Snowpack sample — Buffalo Mountain, Silverthorne, Colorado, USA (2/22/26, 2:02 PM MST)
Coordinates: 39.622, -106.113
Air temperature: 33 °F
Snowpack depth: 63 cm
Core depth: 20 cm
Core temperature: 23 °F
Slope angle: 11°, slope face: 116°
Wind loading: low
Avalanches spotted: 0
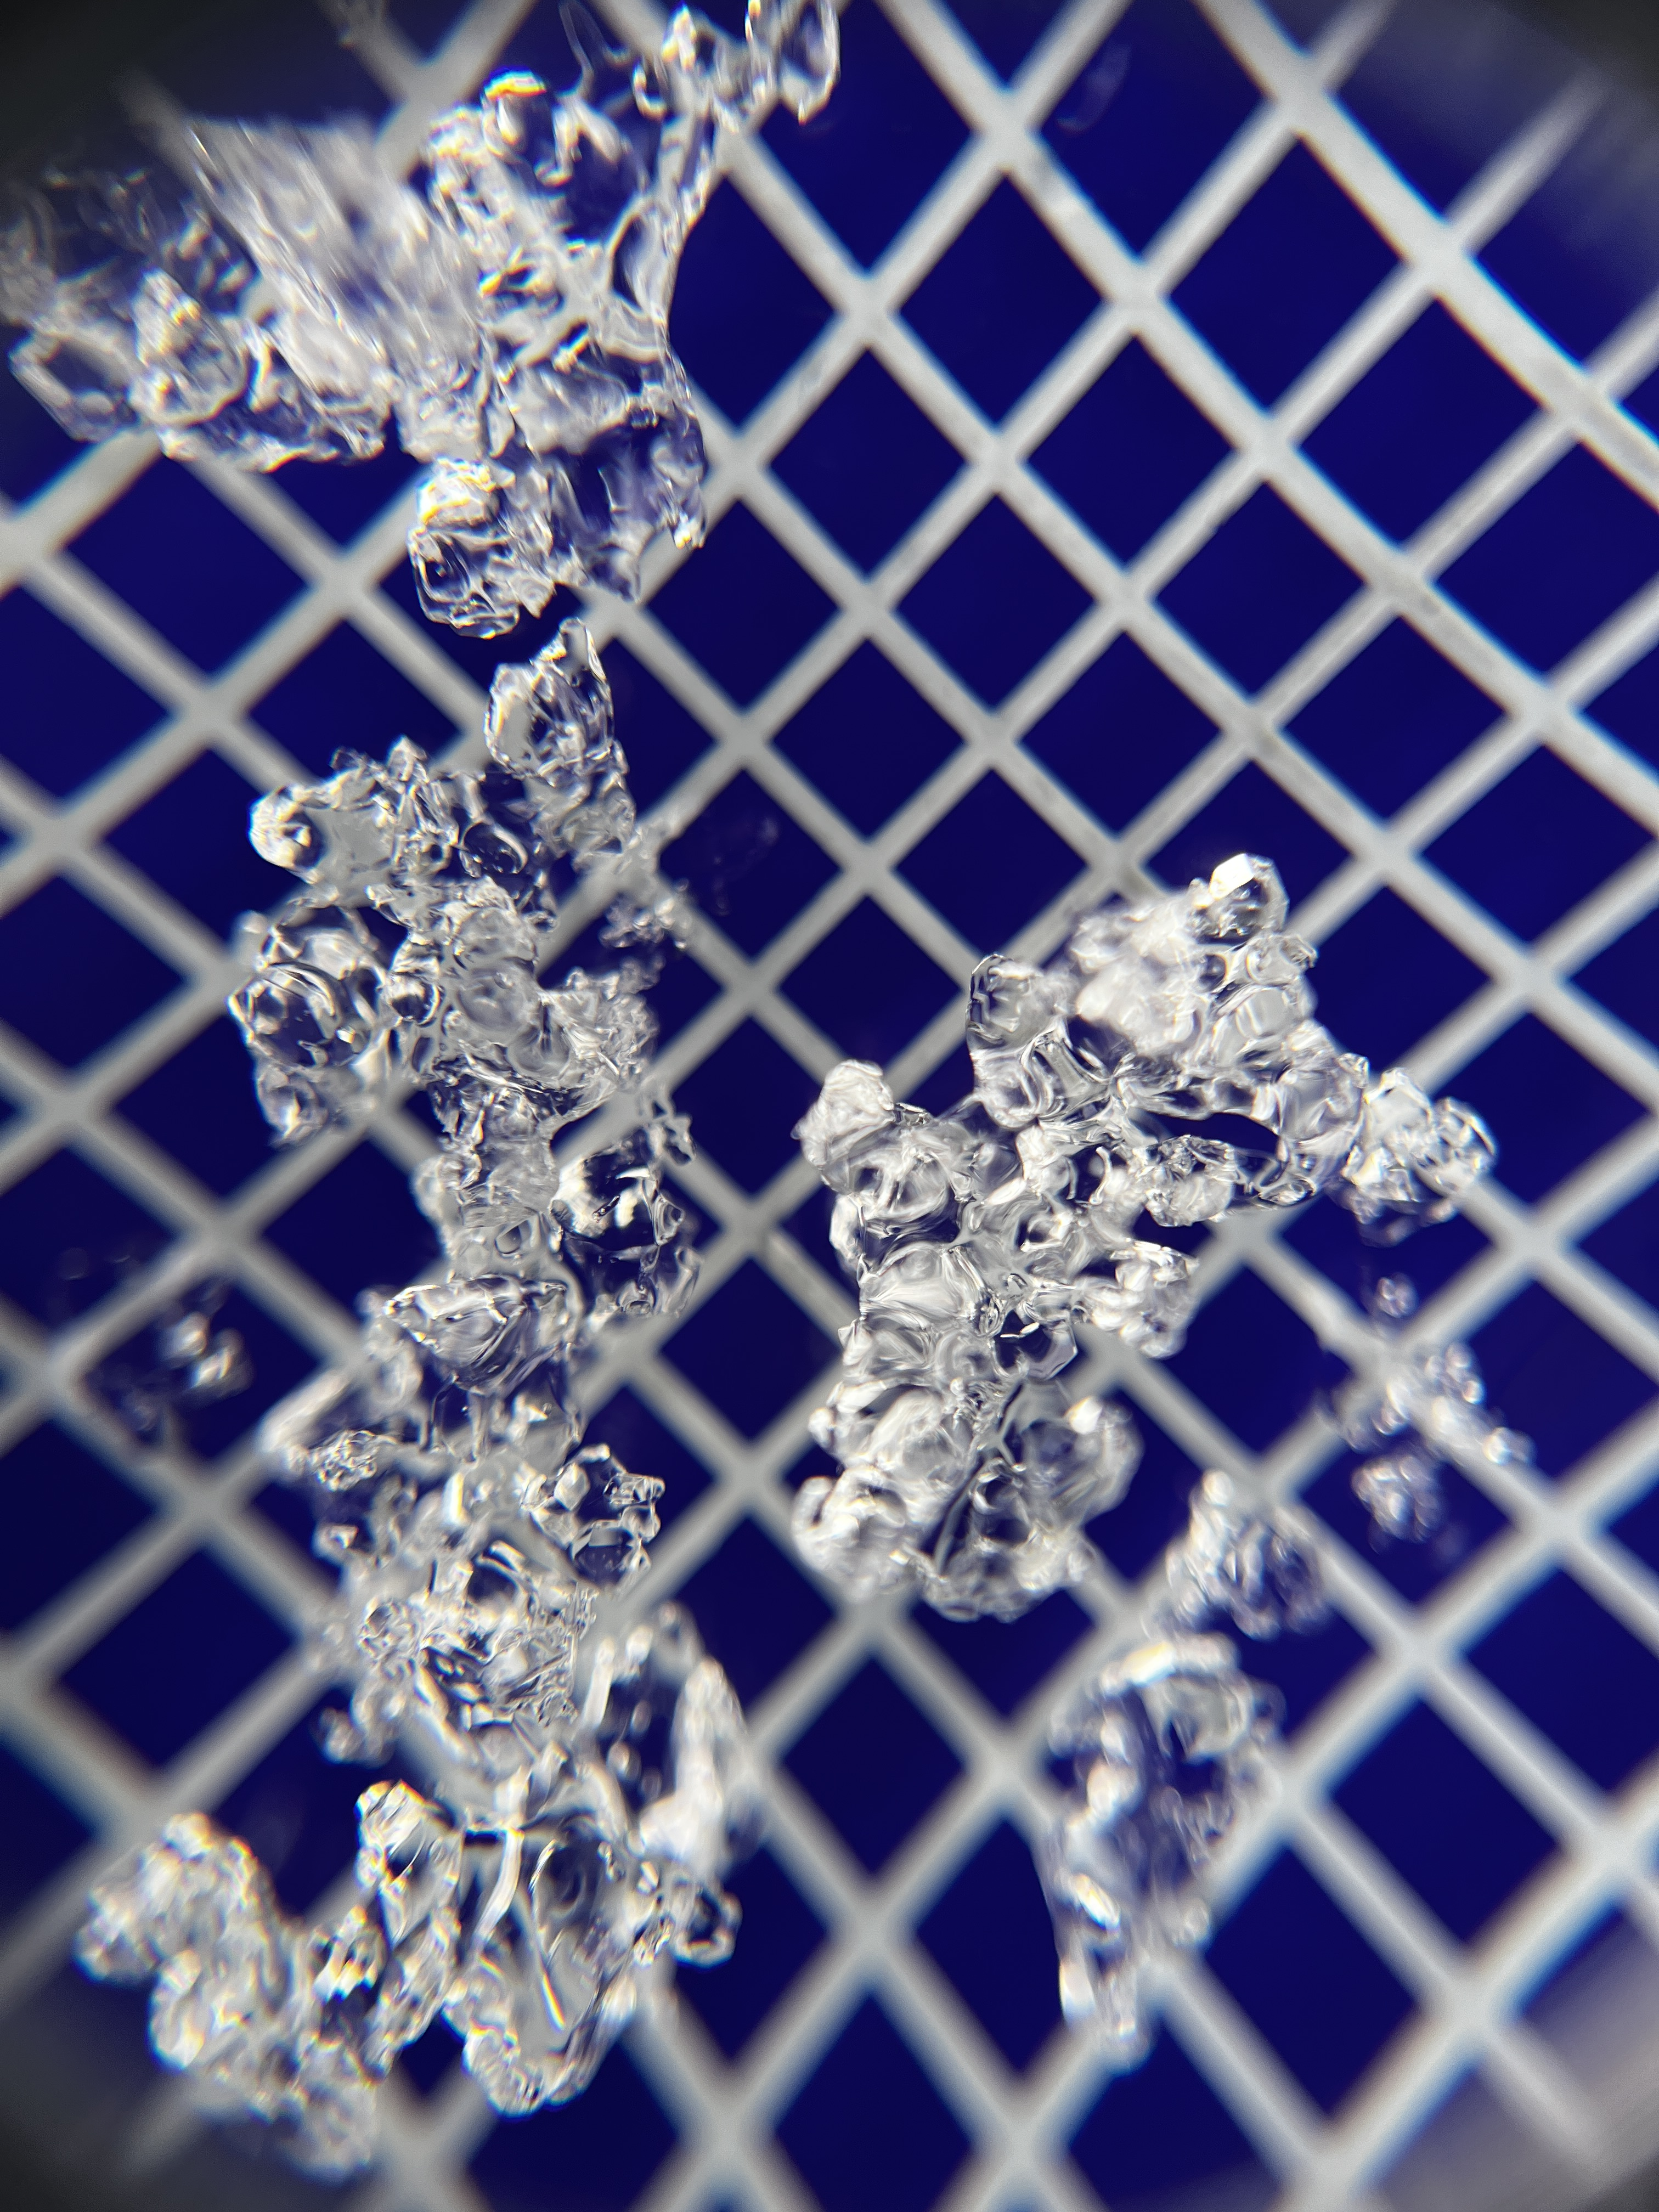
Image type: magnified_profile
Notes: In a firebreak similar to site 1, minimal wind loading with no spotted avalanches (not many faces in view though)